Aerial crown-view tile of a tropical tree (Barro Colorado Island, Panama), acquired 20241112:
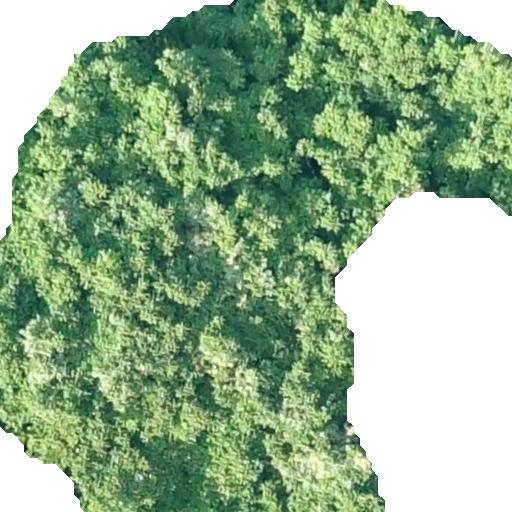
Species: Tachigali panamensis
GBIF accepted scientific name: Tachigali panamensis
Crown area: 354.53 m²